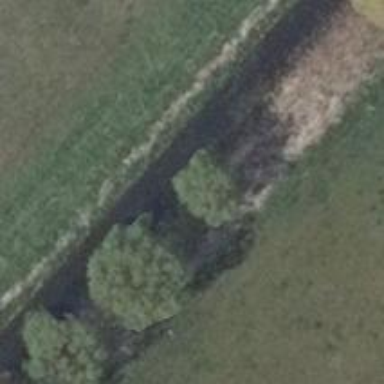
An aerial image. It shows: Row of trees in natural setting.